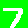
Digit: 7